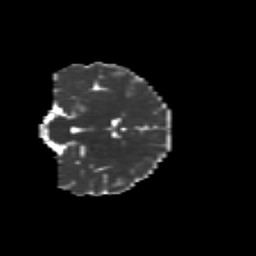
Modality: MD
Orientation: coronal
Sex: female
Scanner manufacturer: siemens
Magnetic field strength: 3 T
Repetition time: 5 s
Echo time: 0.071 s